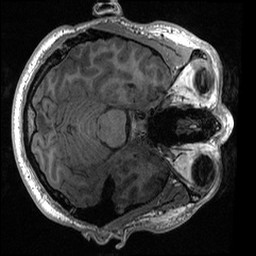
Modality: T1w
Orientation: axial
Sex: male
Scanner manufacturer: ge
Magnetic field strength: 3 T
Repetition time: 0.0064 s
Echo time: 0.00281 s